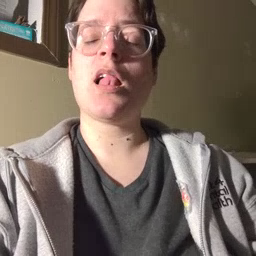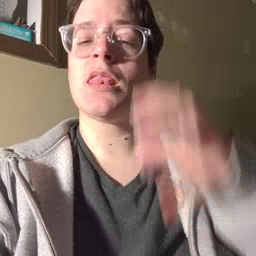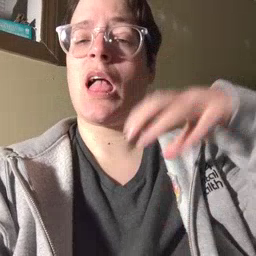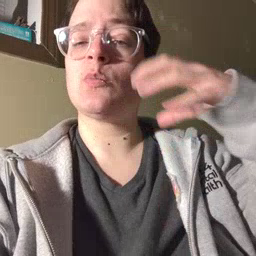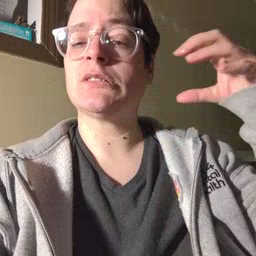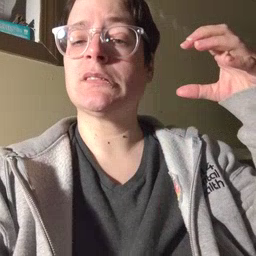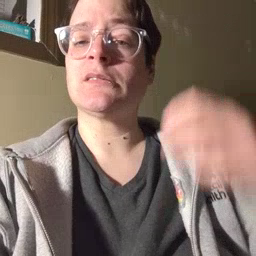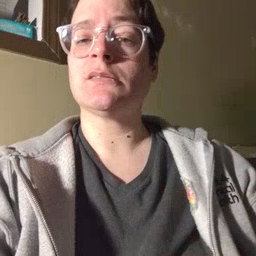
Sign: cloud